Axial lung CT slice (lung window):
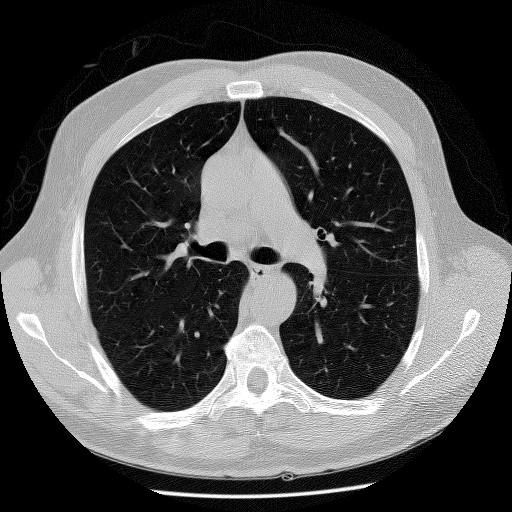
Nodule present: no